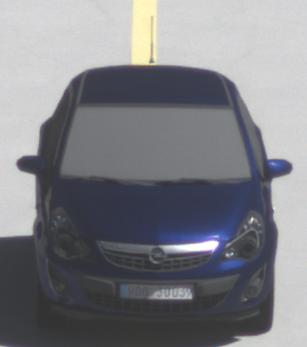
Make: Opel
Model: Corsa 1.2
Detailed model: Corsa (D)
Model produced from: 2011/01
Model produced until: 2014/08
Doors: 3
Color: blue
Road condition: dry road
Daytime: midday
Contrast: high contrast